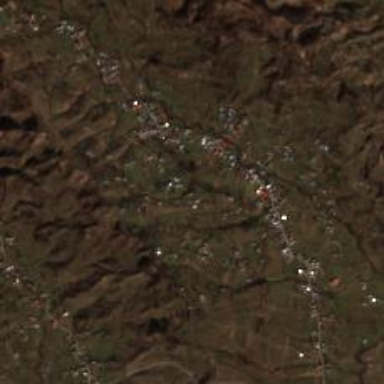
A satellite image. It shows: Residential area in village.